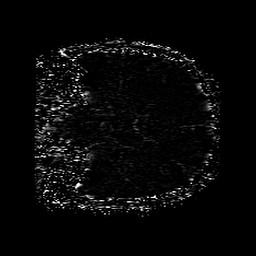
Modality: SWI
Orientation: coronal
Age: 68
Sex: female
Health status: ill
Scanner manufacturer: philips
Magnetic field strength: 3 T
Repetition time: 0.031 s